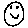
Label: smiley face